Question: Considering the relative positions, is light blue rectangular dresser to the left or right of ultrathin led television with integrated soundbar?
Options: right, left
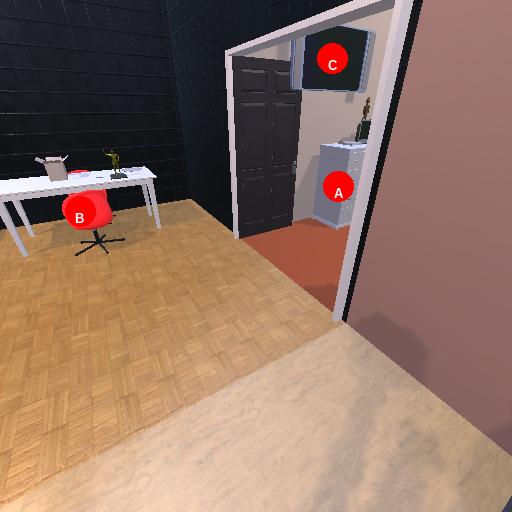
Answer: right